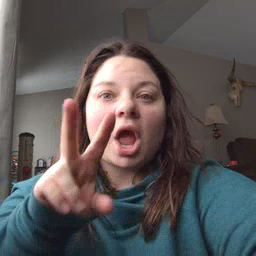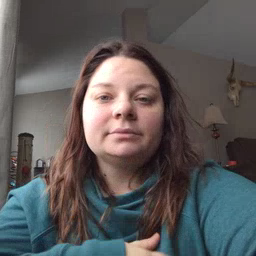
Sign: jump